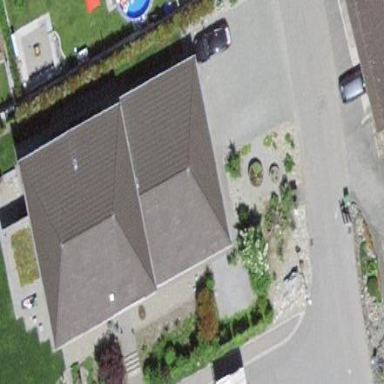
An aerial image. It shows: Residential building.